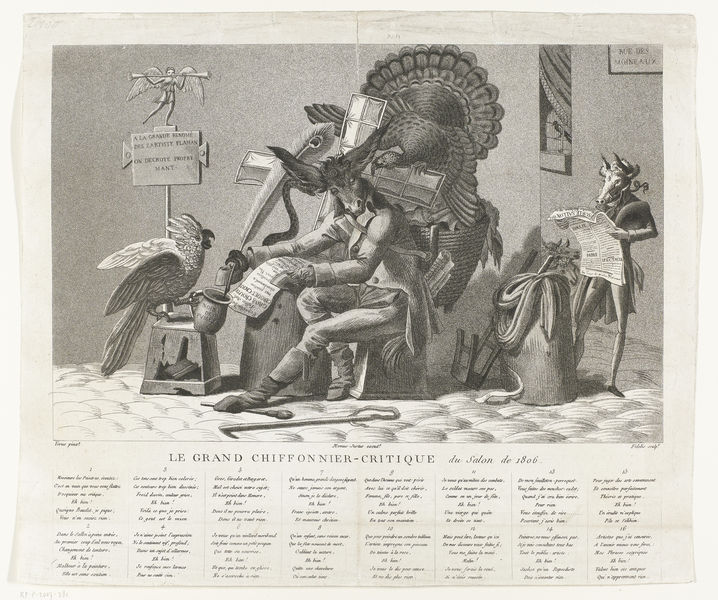
Titel: Spotprent op een kunstcriticus (Le Grand Chiffonnier-Critique du salon 1806)
Standort: Amsterdam
Institution: Rijksmuseum
Schlagwörter: feder, vogel, stuhl, tiere, esel, engel, schrift, französisch, karikatur, korb, tasse, druck, radierung, kritik, schlange, pfau, pinsel, stift, tinte, wesen, papagei, kakadu, trompete, vermenschlichung, chiffonnier, yeitung